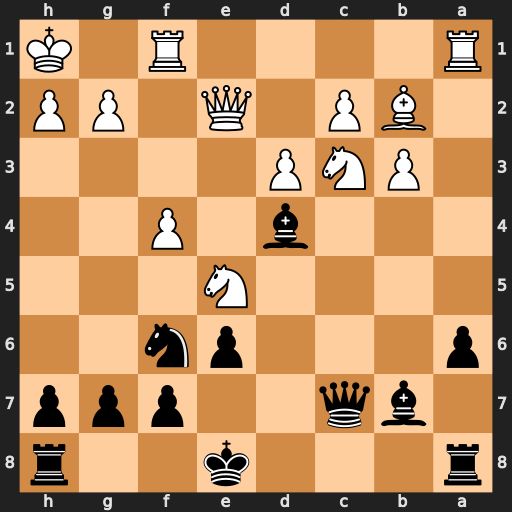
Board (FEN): r3k2r/1bq2ppp/p3pn2/4N3/3b1P2/1PNP4/1BP1Q1PP/R4R1K
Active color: b
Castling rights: kq
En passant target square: -
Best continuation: Bxc3 Bxc3 Qxc3